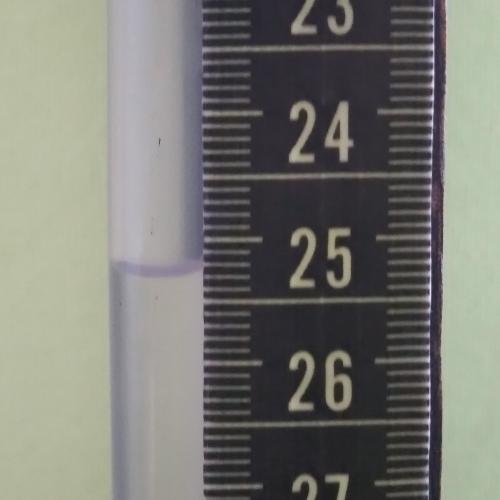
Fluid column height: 25.3 cm